Question: I'm using ripple chrome extension to test my mobile app. Why I got this error when test it with ripple? But if testing without it, everything works fine.
> Uncaught Error: Load timeout for modules: app<URL>

Thanks a lot in advance.
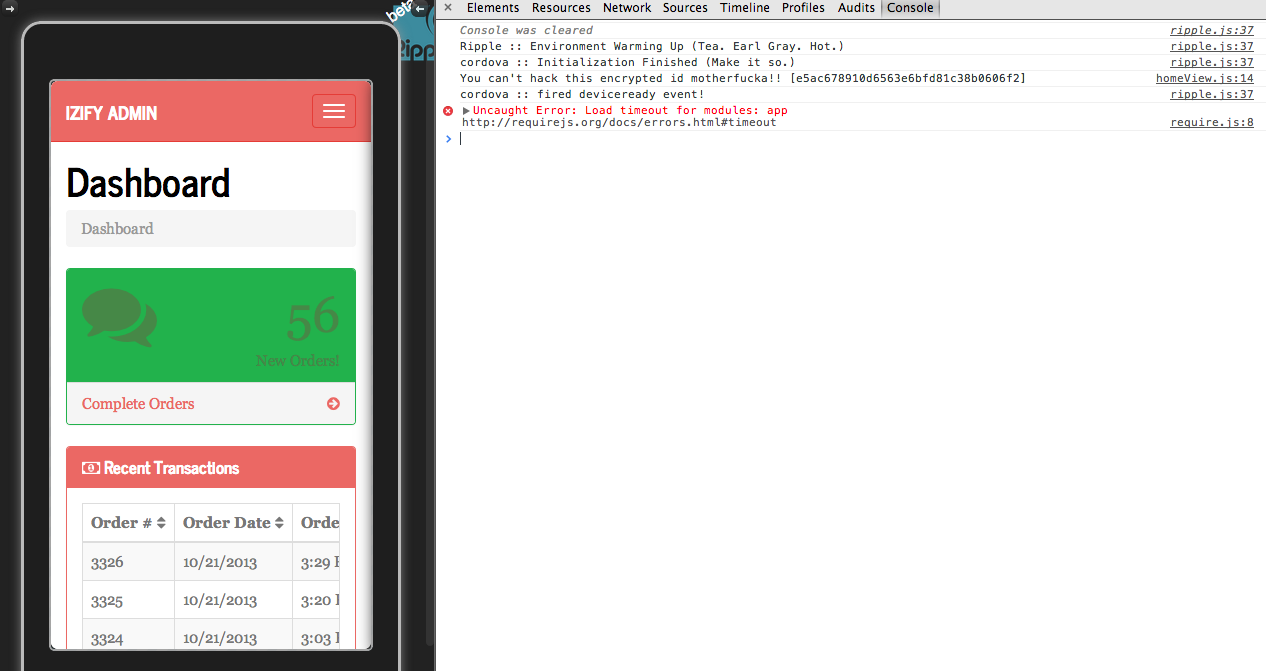
Answer: Not sure why, but setting waitSeconds to 0 solved the problem for me. Found the solution here: <URL>
It might also be an issue with Evernote Web Clipper, as reported here: <URL>
Try to update your requirejs config:
'''
require.config({
waitSeconds: 0,
paths: {
...
},
shim: {
...
}
'''